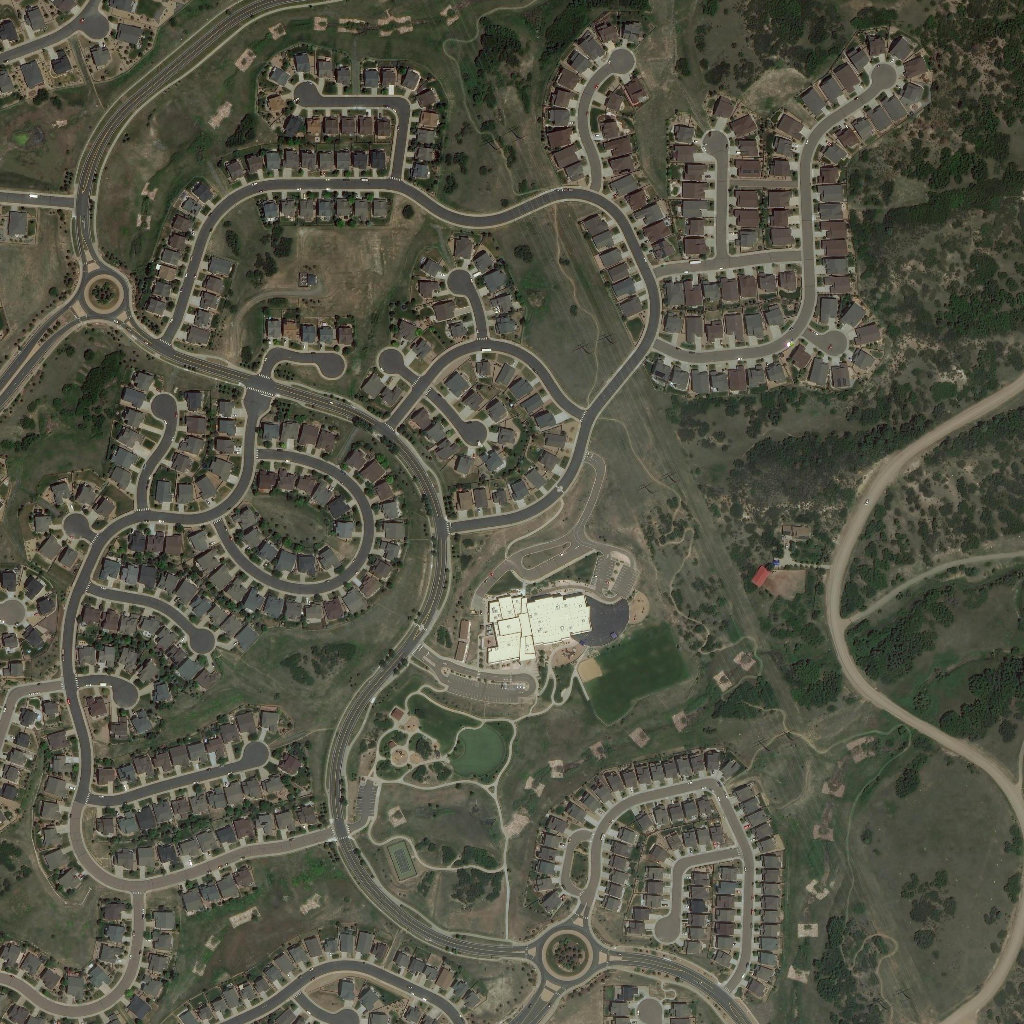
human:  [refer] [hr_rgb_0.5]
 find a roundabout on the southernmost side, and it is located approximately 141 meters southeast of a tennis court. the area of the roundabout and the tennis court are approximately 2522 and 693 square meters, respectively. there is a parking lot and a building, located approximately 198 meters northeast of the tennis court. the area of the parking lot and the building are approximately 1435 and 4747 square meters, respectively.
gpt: <box>[[51, 89, 58, 96, 0]]</box>